Field crop: maize
Growth stage: 2
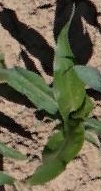
Species: maize